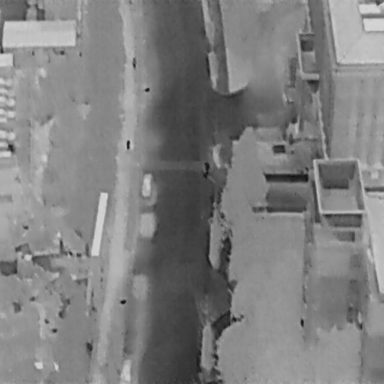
There is a Car in the infrared image.